Platform: macOS
Application: Chrome
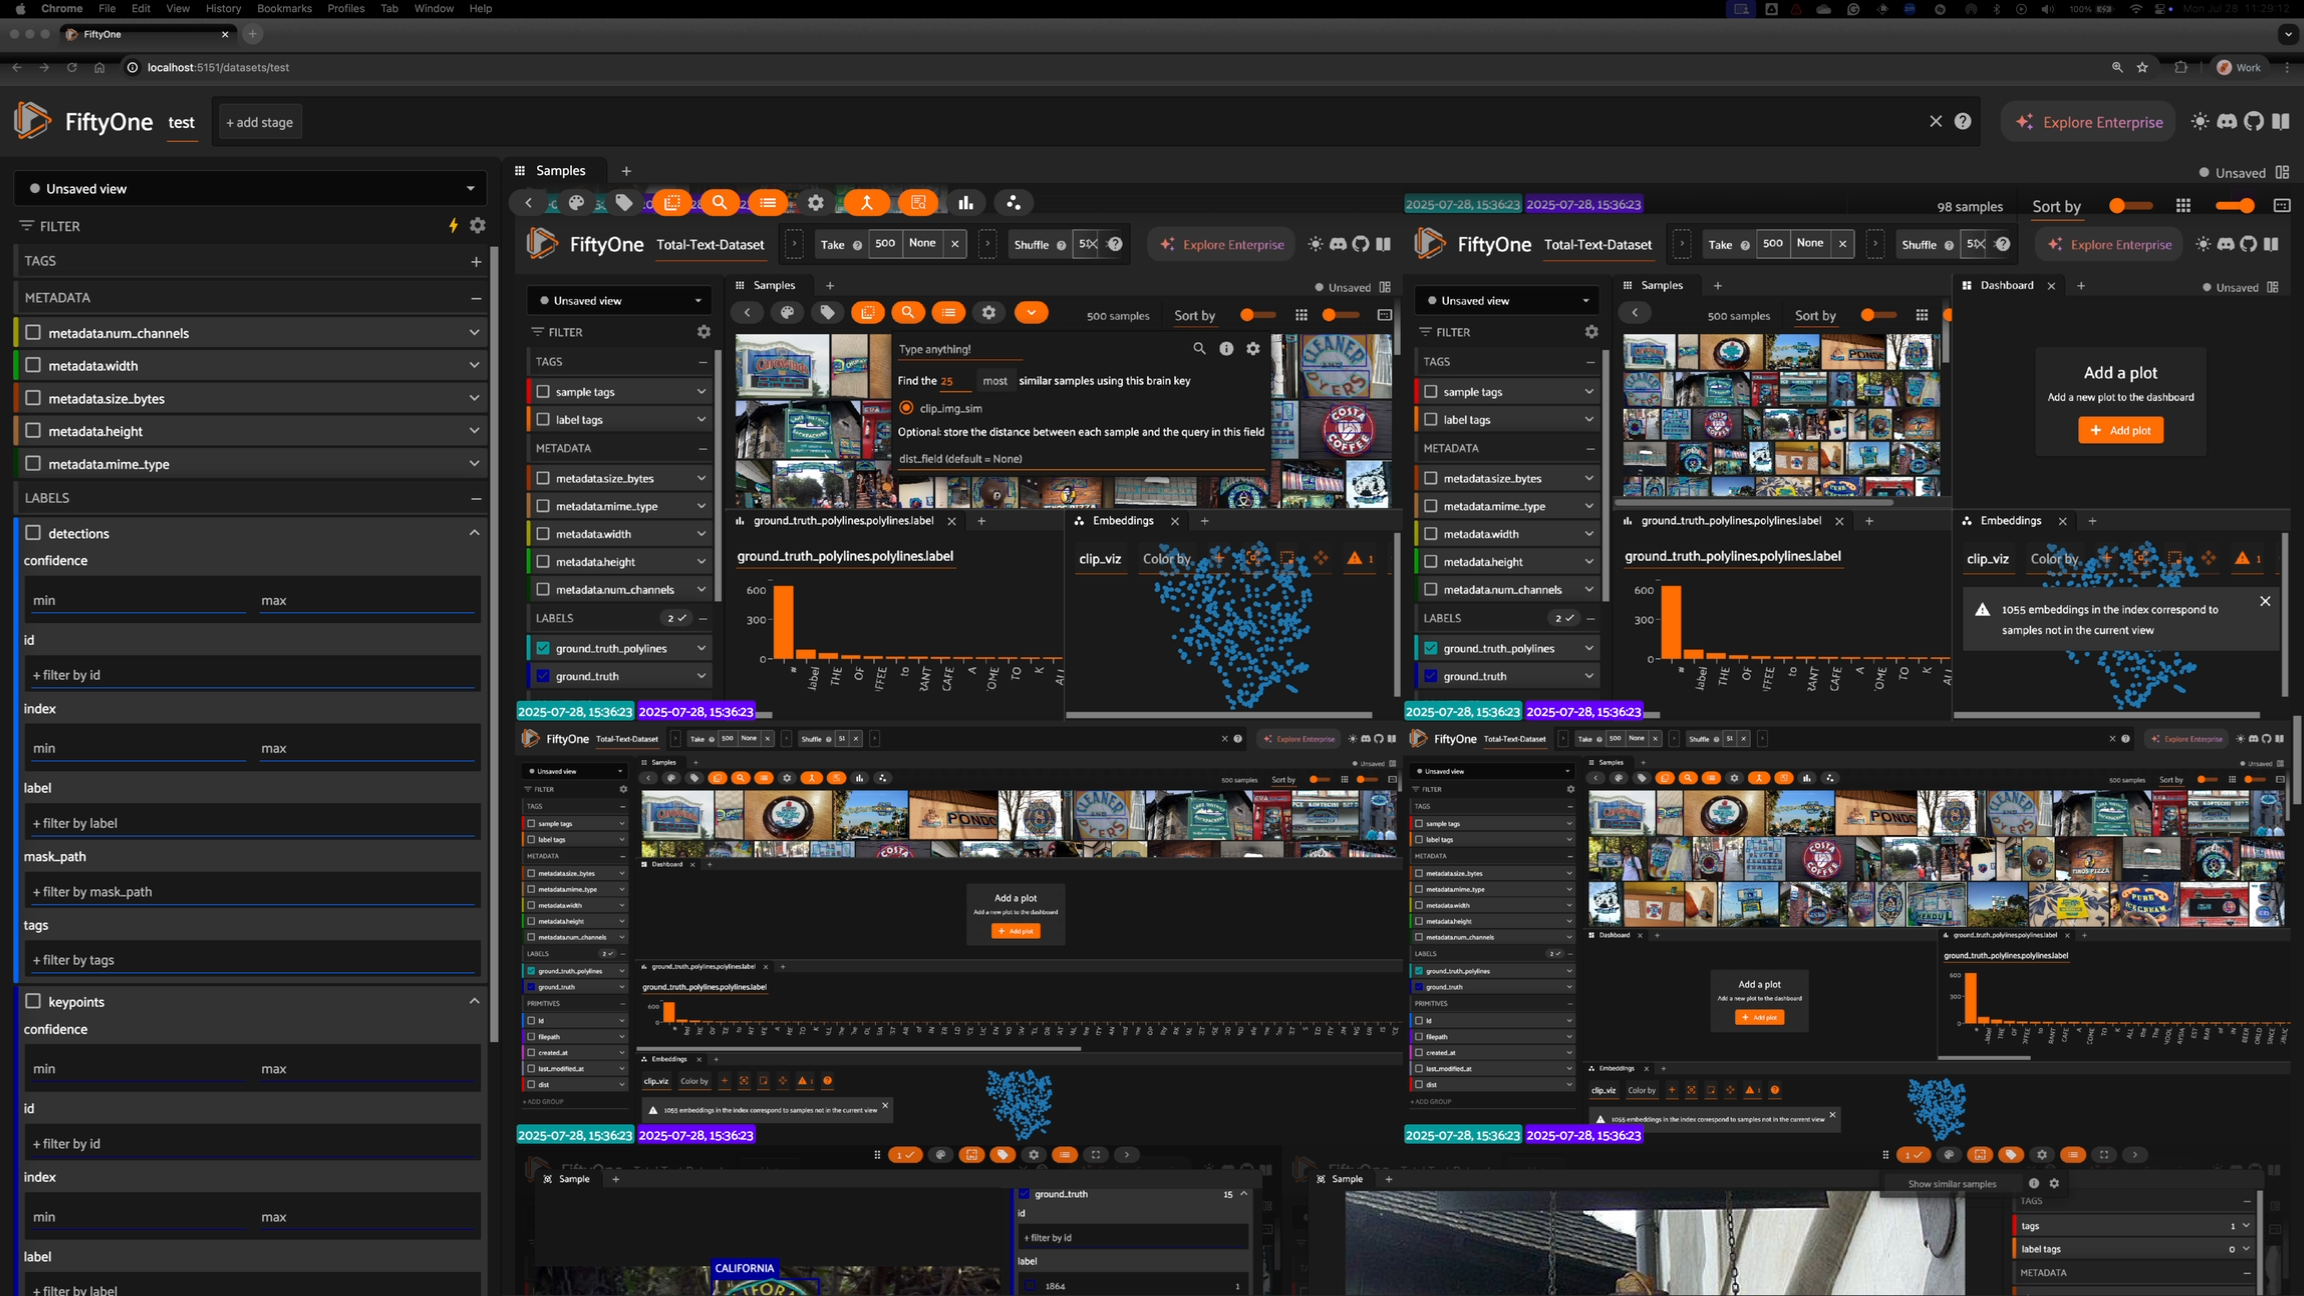
task_description: Turn on light mode
action_type: click
element_info: Icon

task_description: Read the documentation for FiftyOne
action_type: click
element_info: Icon

task_description: Learn more about view stages
action_type: click
element_info: Icon

task_description: Reset zoom and thumbnail size of samples in the samples panel
action_type: click
element_info: Icon

task_description: Reset spacing between samples in the samples panel
action_type: click
element_info: Icon

action_type: click

task_description: Find the number of samples in this dataset
action_type: hover
element_info: Text

action_type: click

task_description: Minimize the metadata group in the sidebar
action_type: click
element_info: Icon

task_description: Collapse and minimize the labels group in the sidebar
action_type: click
element_info: Icon

task_description: Expand the tags group in the sidebar
action_type: click
element_info: Icon

task_description: Show available filter options for the metadata.width field
action_type: click
element_info: Icon

task_description: Hide filter options for the detections field
action_type: click
element_info: Icon

task_description: Hide filter options for the keypoints field
action_type: click
element_info: Icon

task_description: Show the detections labels on the samples in the samples panel
action_type: click
element_info: Checkbox

task_description: Show the keypoints labels on the samples in the samples panel
action_type: click
element_info: Checkbox

task_description: Show metadata for the height of samples in the samples panel
action_type: click
element_info: Checkbox

task_description: Filter samples in the samples panel by some minimum detections confidence value
action_type: type
element_info: Text Input

task_description: Filter samples in the samples panel by some maximum detections confidence value
action_type: type
element_info: Text Input

task_description: Filter samples in the samples panel by some minimum keypoints confidence value
action_type: type
element_info: Text Input

task_description: Filter samples in the samples panel by some maxiumum keypoints confidence value
action_type: type
element_info: Text Input
task_description: Filter samples in the samples panel by a detections label
action_type: select
element_info: Menu Item

task_description: Open the saved views menu
action_type: click
element_info: Button

task_description: Open the workspaces menu
action_type: click
element_info: Button

task_description: The detections field filter options in the labels group of the sidebar
action_type: hover
element_info: Menu Item

task_description: The keypoints field filter options in the labels group of the sidebar
action_type: hover
element_info: Menu Item

task_description: The metadata group in the sidebar
action_type: hover
element_info: Menu Item

task_description: Find the sidebar
action_type: hover
element_info: Menu Item

task_description: Find the view bar in
action_type: hover
element_info: Menu Item